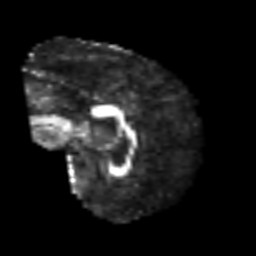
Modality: FA
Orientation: sagittal
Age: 55
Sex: male
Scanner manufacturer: siemens
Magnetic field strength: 3 T
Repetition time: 6.1 s
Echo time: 0.101 s